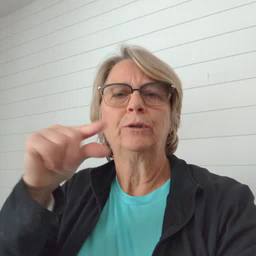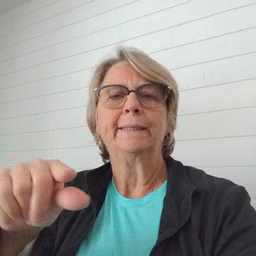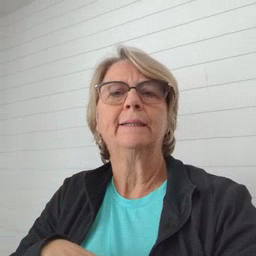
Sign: green